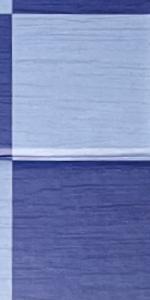
Label: Empty